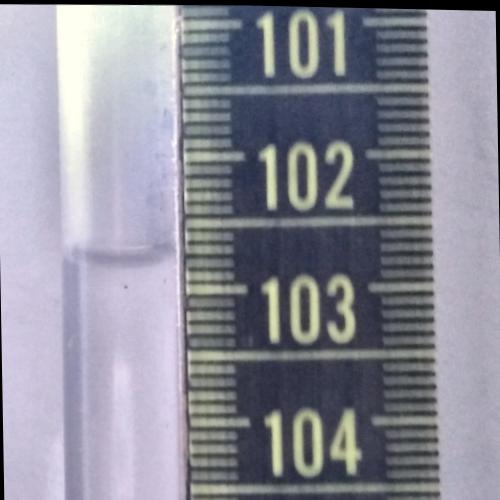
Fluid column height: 102.7 cm